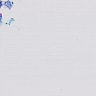
Metastatic tissue present: no